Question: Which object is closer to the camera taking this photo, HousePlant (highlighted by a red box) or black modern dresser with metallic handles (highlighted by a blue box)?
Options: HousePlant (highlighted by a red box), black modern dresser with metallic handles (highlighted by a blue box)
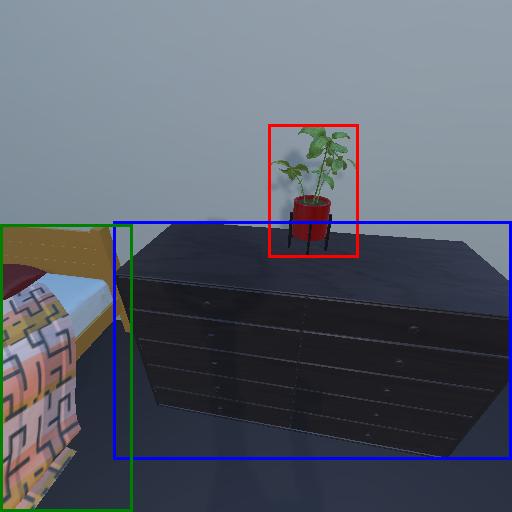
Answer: HousePlant (highlighted by a red box)